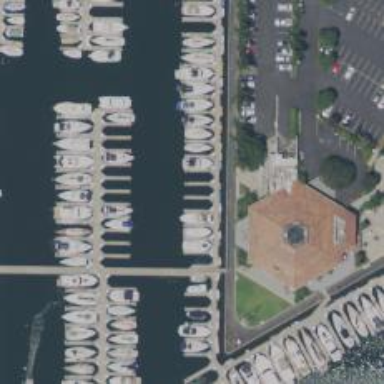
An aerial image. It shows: Man-made pier.